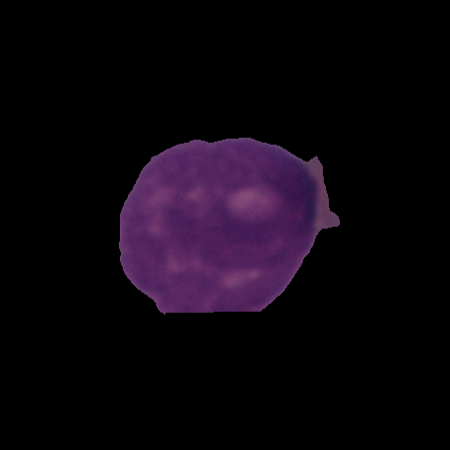
Label: cancer